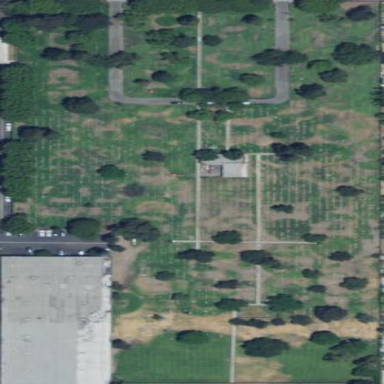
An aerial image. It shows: Cemetery.